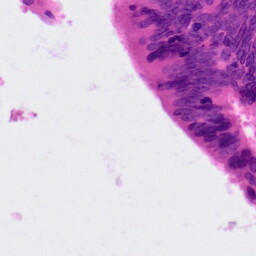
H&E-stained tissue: Colon